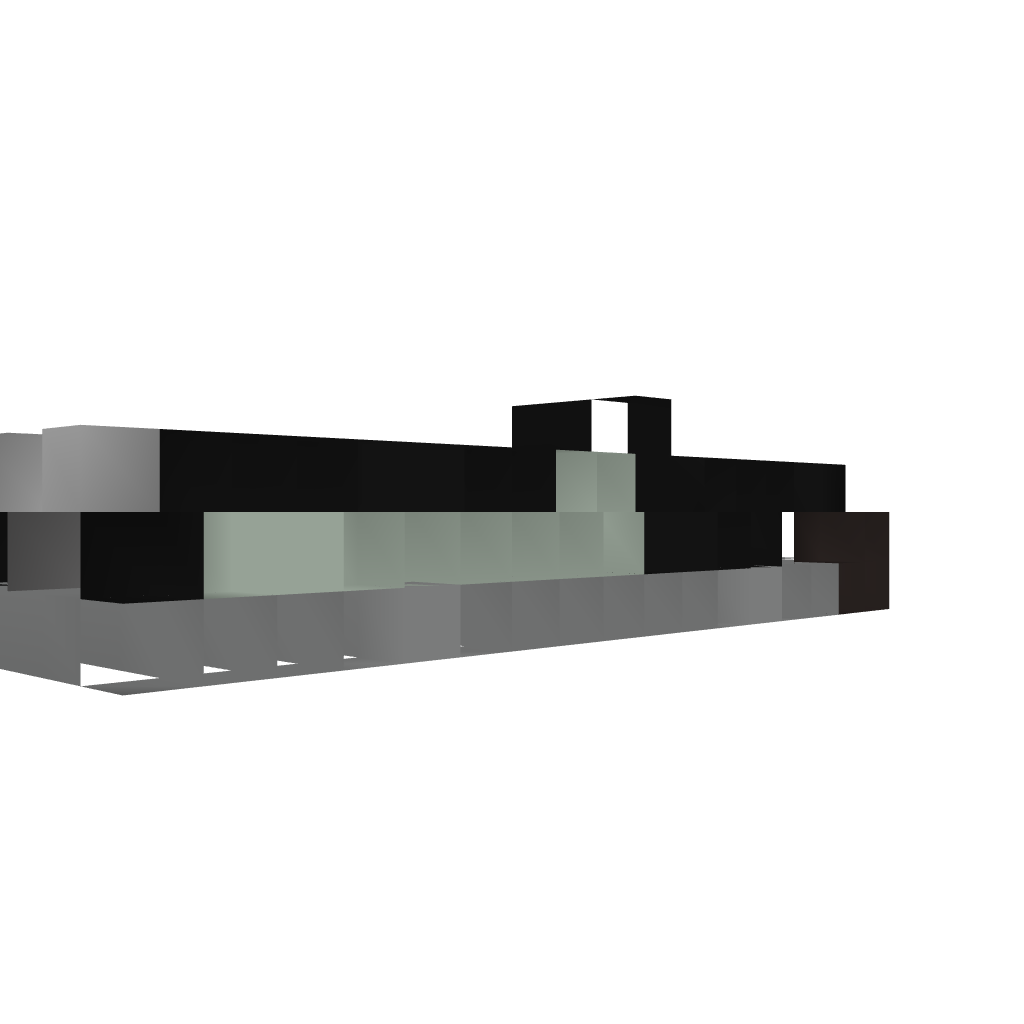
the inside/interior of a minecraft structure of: Auto TNT Cannon